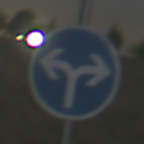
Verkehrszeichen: VorgeschriebeneFahrtrichtungRechtsOderLinks
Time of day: Night
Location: Outdoor (Nature)
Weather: Clear
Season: NotSpecified
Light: Natural